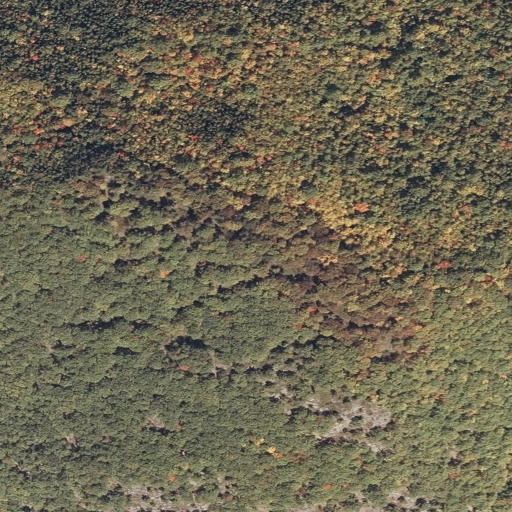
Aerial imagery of mountain in Maine named Stone Mountain containing deciduous forest, mixed forest, and evergreen forest